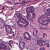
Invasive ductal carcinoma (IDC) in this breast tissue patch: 1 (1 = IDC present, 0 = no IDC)